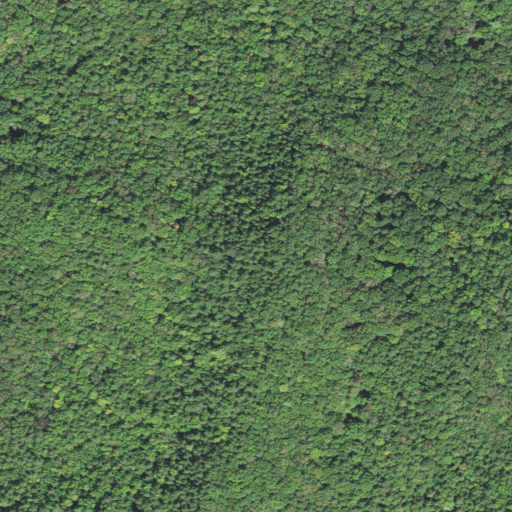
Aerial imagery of mountain in West Virginia named See All containing deciduous forest, mixed forest, and evergreen forest